Question: I try to change the width of all Items in several grids, which are in a grid, too. The items are Textboxes, CheckBoxes, Sliders, Buttons etc.
Here are my solution approaches:
'''
foreach (Control itemGrid in mainGrid.Children)
{
if (itemGrid.GetType() == typeof(Windows.UI.Xaml.Controls.Grid));
{
foreach (UIElement item in itemGrid.Children)
item.Width = 100;
}
}
'''
Here is an example, to understand what I mean.
'''
<Grid HorizontalAlignment="Left" Height="885" Margin="1186,226,0,0" VerticalAlignment="Top" Width="598" Background="Black">
<Grid HorizontalAlignment="Left" Height="220" Margin="74,53,0,0" VerticalAlignment="Top" Width="433" Background="#FF727272">
<Button Content="Button" HorizontalAlignment="Left" Margin="54,36,0,0" VerticalAlignment="Top" Height="71" Width="143"/>
<Button Content="Button" HorizontalAlignment="Left" Margin="283,7,0,0" VerticalAlignment="Top" Height="71" Width="143"/>
<TextBlock HorizontalAlignment="Left" Margin="57,131,0,0" TextWrapping="Wrap" Text="More Items .." VerticalAlignment="Top" Width="351" Height="79" FontSize="48"/>
</Grid>
<Grid HorizontalAlignment="Left" Height="240" Margin="74,587,0,0" VerticalAlignment="Top" Width="433" Background="#FF727272">
<TextBlock HorizontalAlignment="Left" Margin="72,81,0,0" TextWrapping="Wrap" Text="More Items .." VerticalAlignment="Top" Width="351" Height="79" FontSize="48"/>
</Grid>
<Grid HorizontalAlignment="Left" Height="217" Margin="74,314,0,0" VerticalAlignment="Top" Width="433" Background="#FF727272">
<TextBlock HorizontalAlignment="Left" Margin="72,81,0,0" TextWrapping="Wrap" Text="More Items .." VerticalAlignment="Top" Width="351" Height="79" FontSize="48"/>
</Grid>
</Grid>
'''

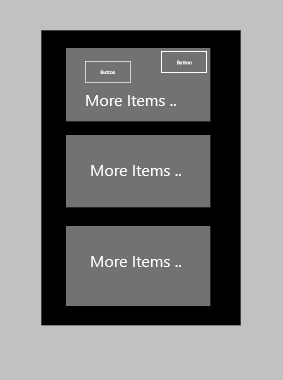
Answer: Thank you, for the answers. I've found a solution for the problem.
'''
IEnumerable<Grid> grids = mainGrid.Children.OfType<Grid>();
foreach (Grid itemGrid in grids)
{
IEnumerable<FrameworkElement> items = itemGrid.Children.OfType<FrameworkElement>();
foreach (FrameworkElement item in items)
{
item.Width = 100;
}
}
'''